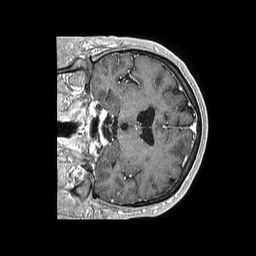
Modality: T1w
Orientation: coronal
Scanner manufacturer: philips
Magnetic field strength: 1.5 T
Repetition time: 0.007838 s
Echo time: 0.003642 s